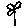
Label: flower